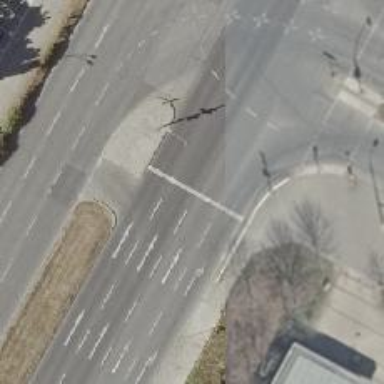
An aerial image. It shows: Road with traffic signals.